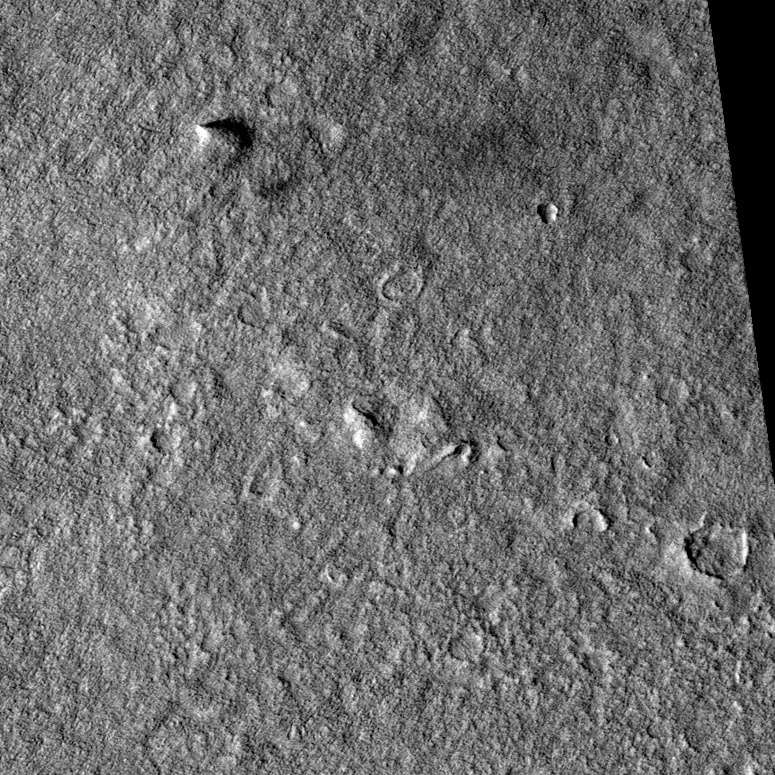
Label: dustdevil